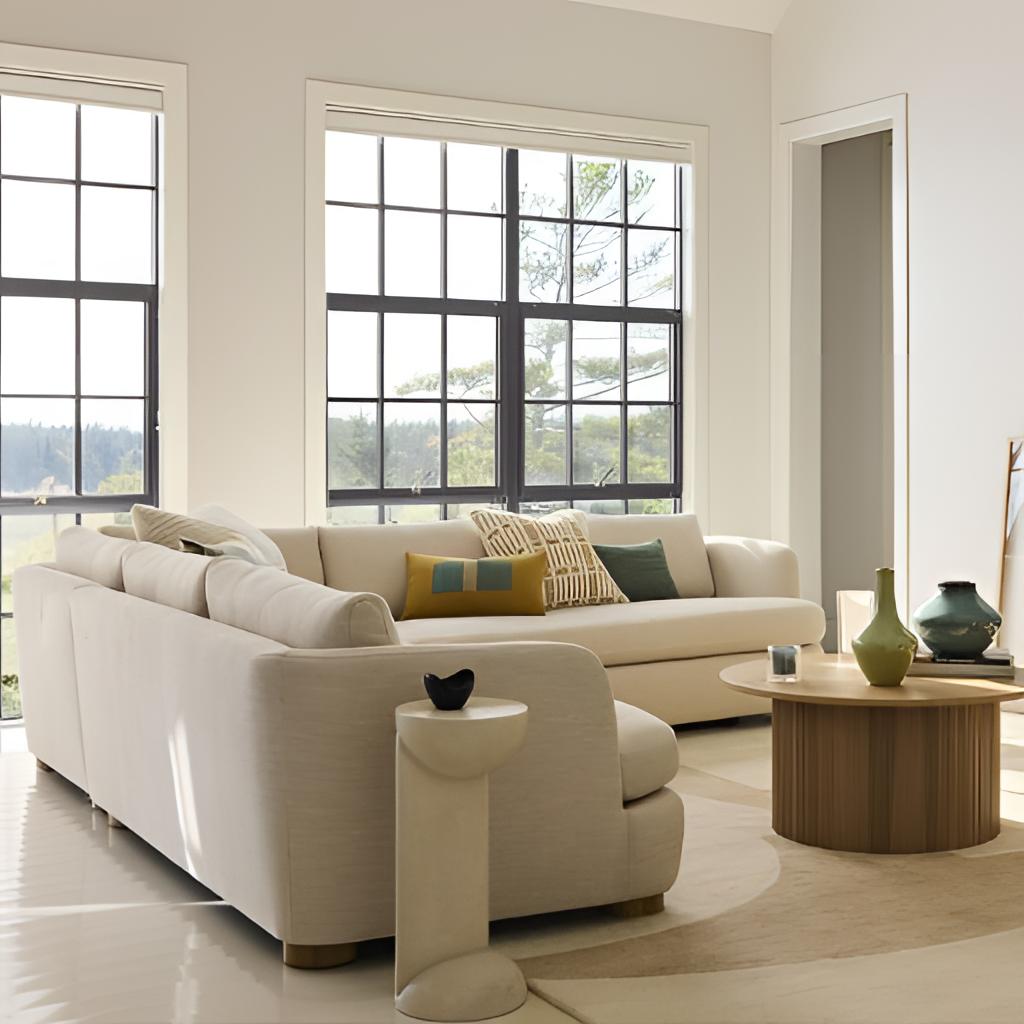
cream fabric sectional sofa, living room, paint wallpaper, with solid pattern, modern, tile flooring, with smooth pattern